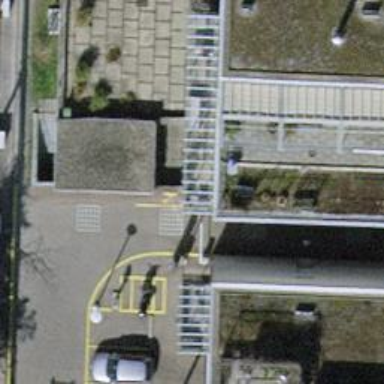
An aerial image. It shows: Lift gate barrier.